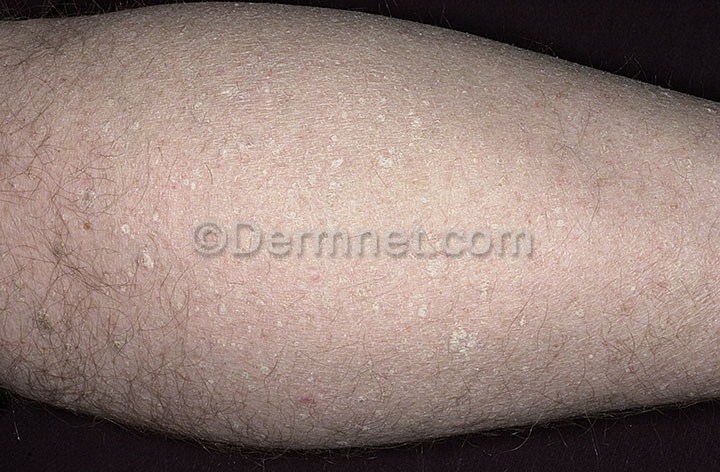
Disease: Seborrheic Keratoses and other Benign Tumors